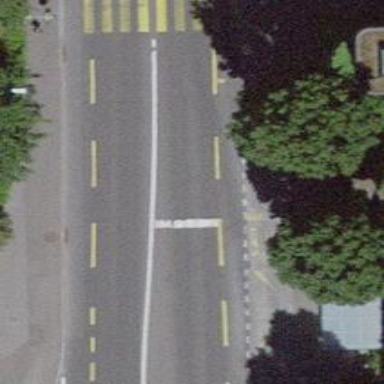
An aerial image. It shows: Bus stop with designated public transport stop position.